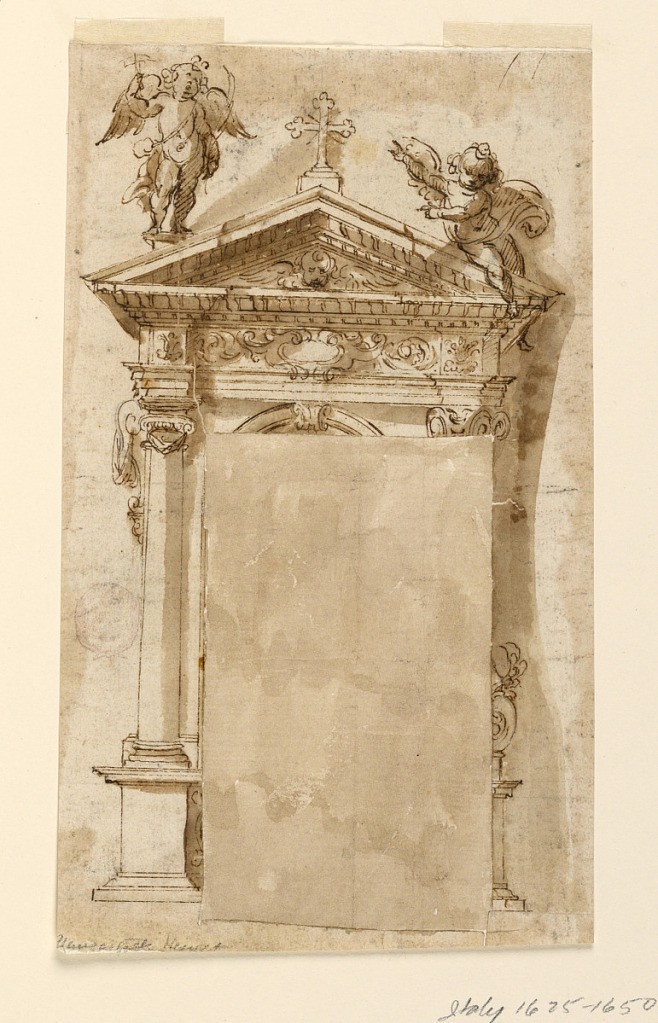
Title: Project for an altar with alternative suggestions
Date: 1725–1750
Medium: Pen, brush and sepia on paper
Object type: Drawing
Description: Vertical composition of an altar. Two angels are on the pediment of the altar. The angel on the left is standing with a hammer and a palm branch. The angel on the right is sitting and pointing to the cross at the center of the pediment. The central part of the pediment is not visible because the paper has been cut away.